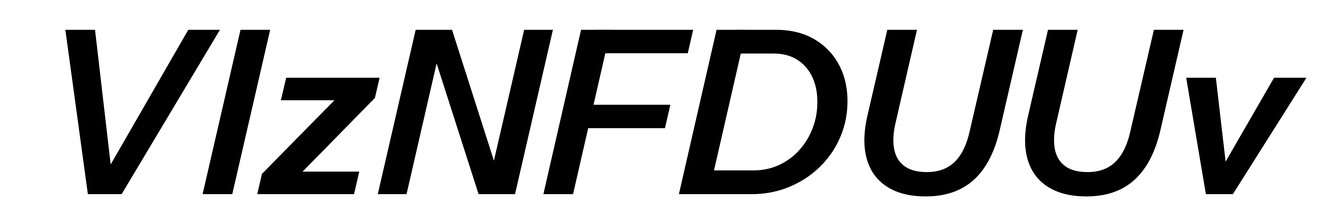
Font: InstrumentSans-Italic_SemiBold_Italic